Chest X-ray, PA view. Patient: 64 years old, sex M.
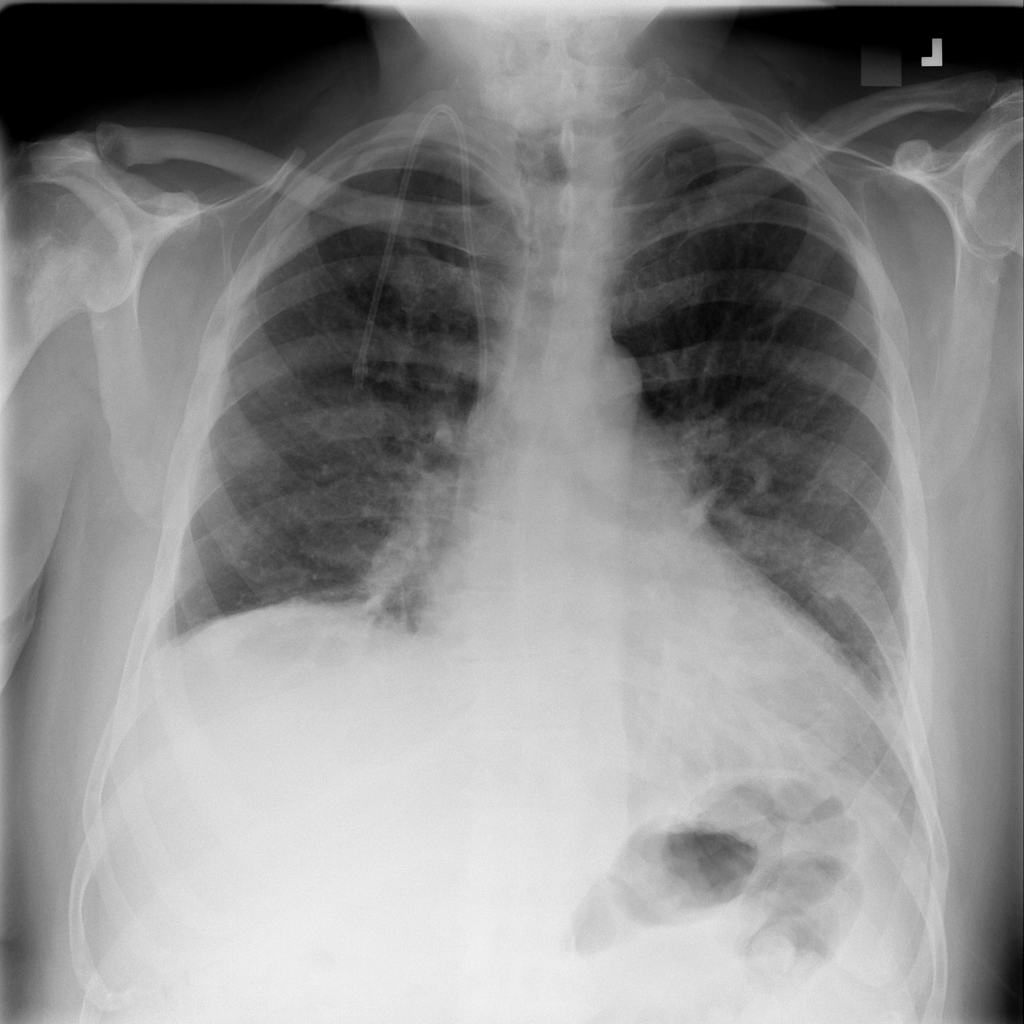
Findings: No Finding